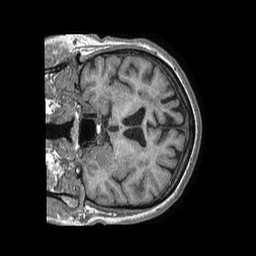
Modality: T1w
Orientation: coronal
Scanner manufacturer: philips
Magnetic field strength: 1.5 T
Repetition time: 0.007932 s
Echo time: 0.003662 s